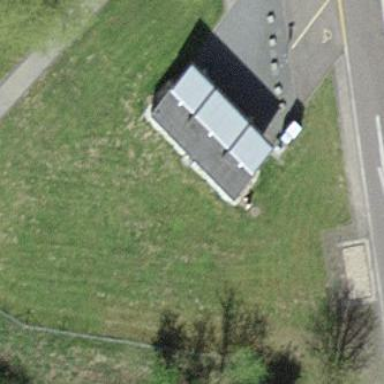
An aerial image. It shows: Building with toilets.